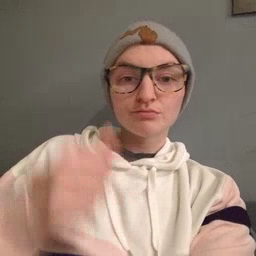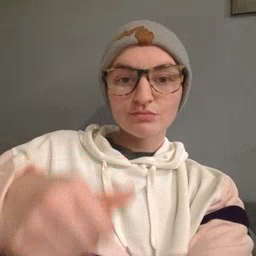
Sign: puzzle